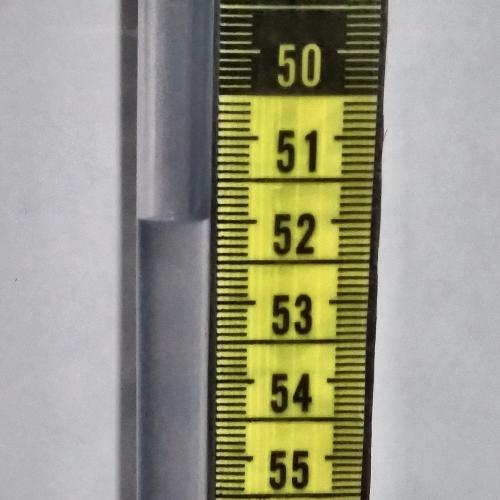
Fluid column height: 52.0 cm